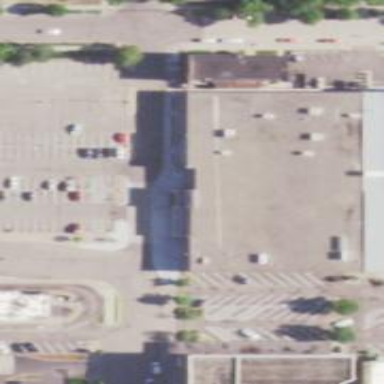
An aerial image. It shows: Supermarket.